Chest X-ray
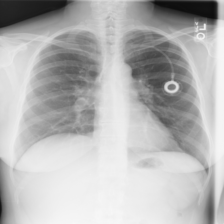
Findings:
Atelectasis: negative
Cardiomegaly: negative
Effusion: negative
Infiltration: negative
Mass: negative
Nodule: negative
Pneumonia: negative
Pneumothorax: negative
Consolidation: negative
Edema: negative
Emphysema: negative
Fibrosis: negative
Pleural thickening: negative
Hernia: negative